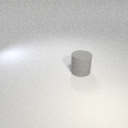
large gray rubber cylinder